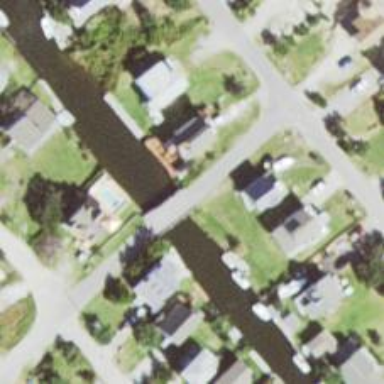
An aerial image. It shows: Residential road passing over beam bridge.